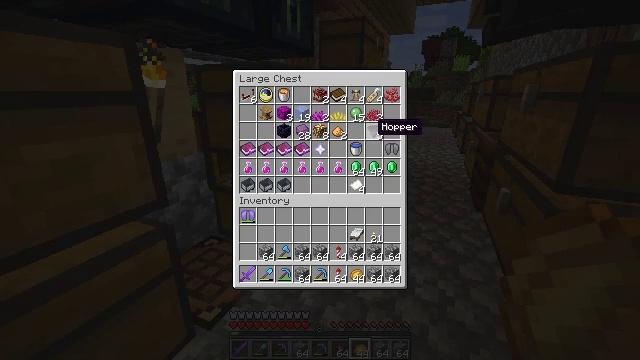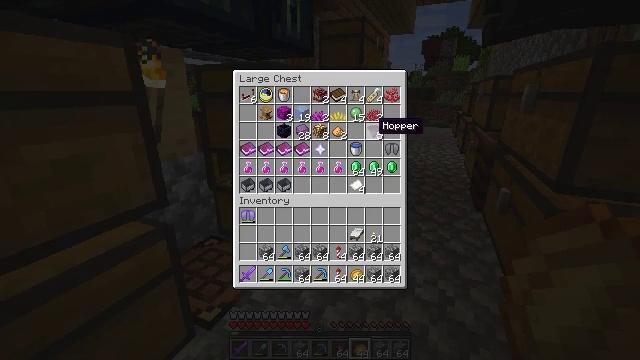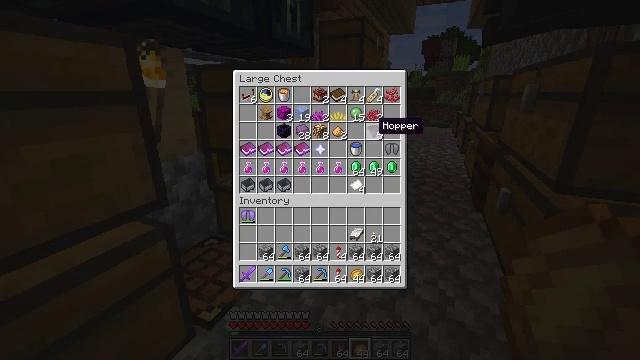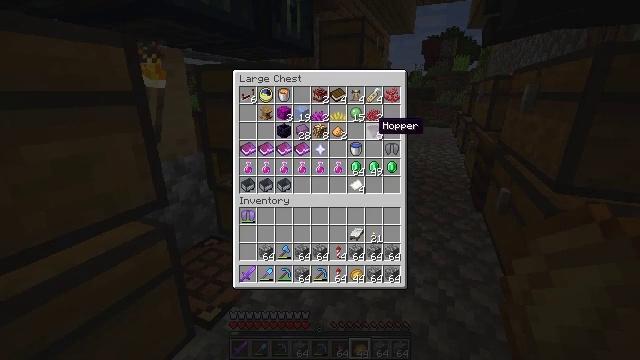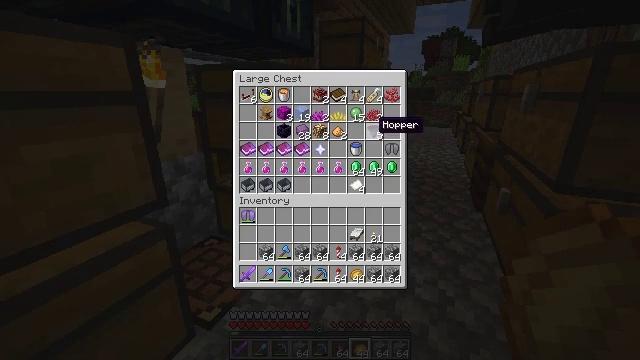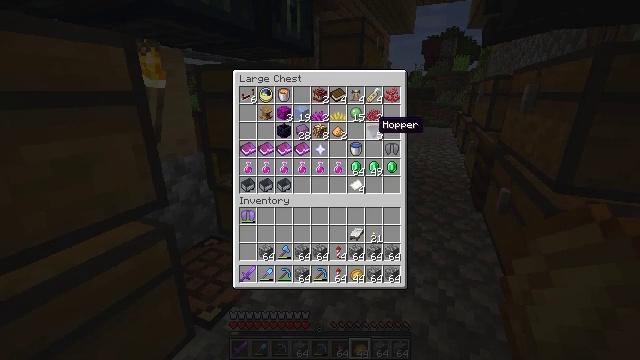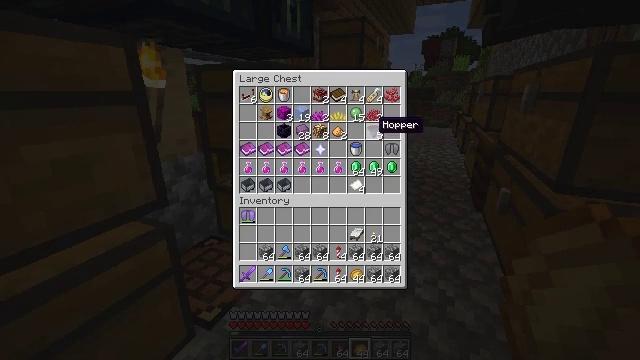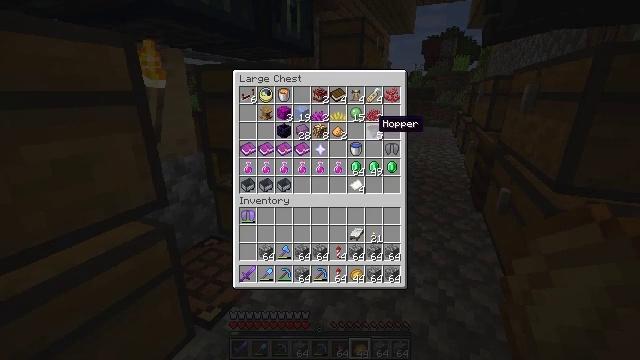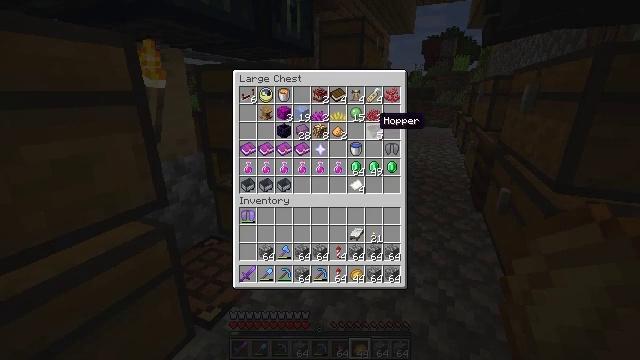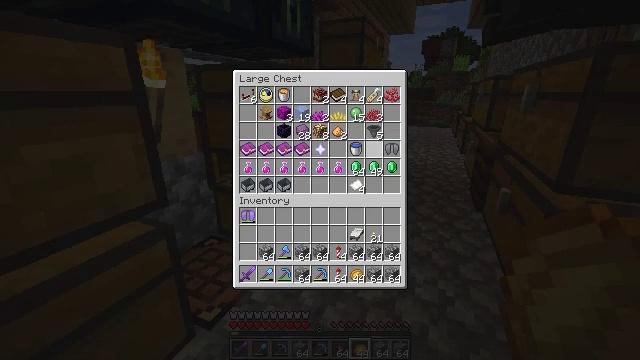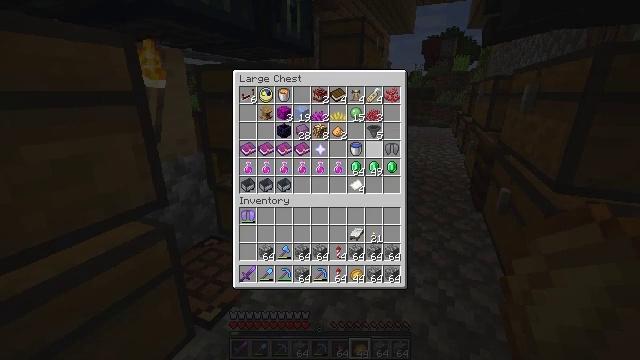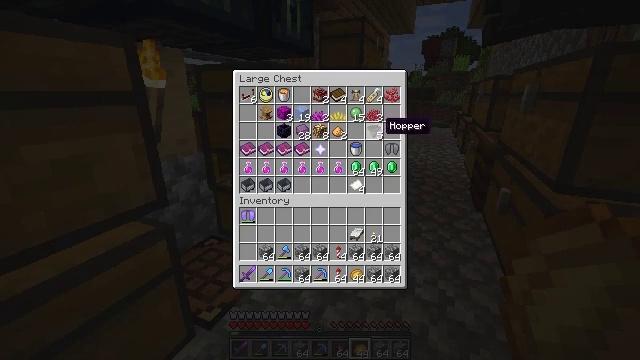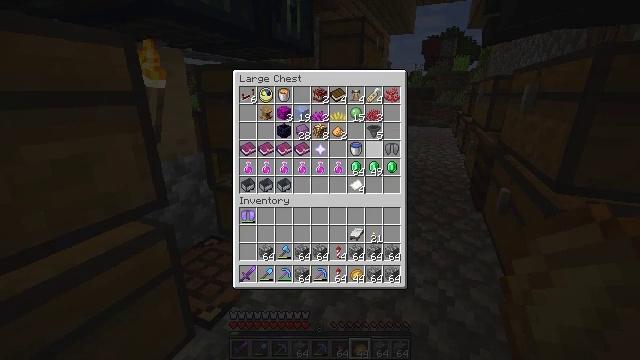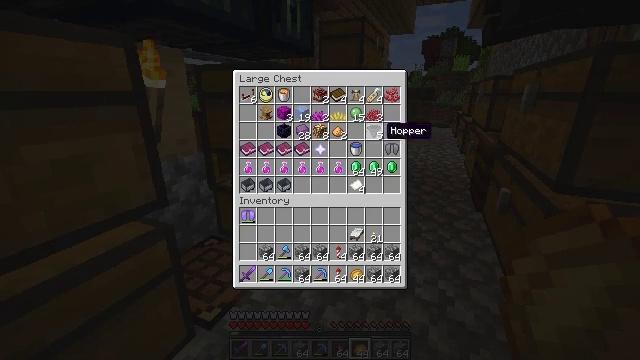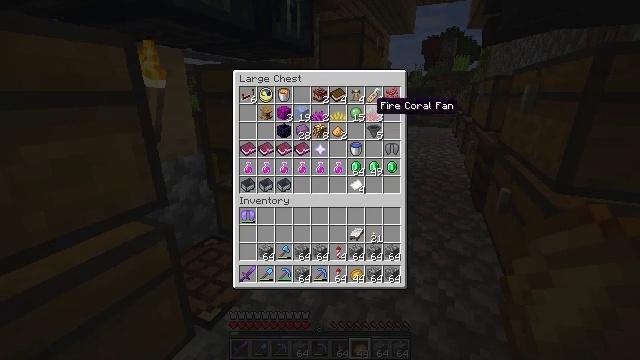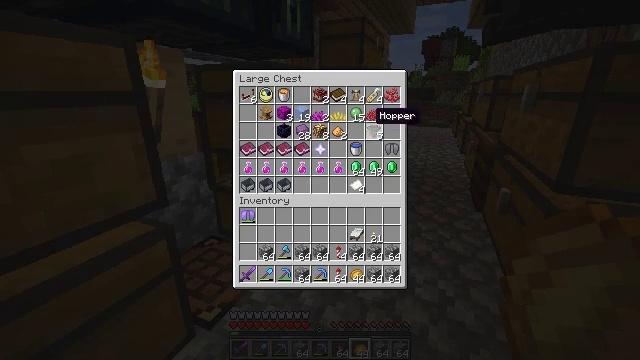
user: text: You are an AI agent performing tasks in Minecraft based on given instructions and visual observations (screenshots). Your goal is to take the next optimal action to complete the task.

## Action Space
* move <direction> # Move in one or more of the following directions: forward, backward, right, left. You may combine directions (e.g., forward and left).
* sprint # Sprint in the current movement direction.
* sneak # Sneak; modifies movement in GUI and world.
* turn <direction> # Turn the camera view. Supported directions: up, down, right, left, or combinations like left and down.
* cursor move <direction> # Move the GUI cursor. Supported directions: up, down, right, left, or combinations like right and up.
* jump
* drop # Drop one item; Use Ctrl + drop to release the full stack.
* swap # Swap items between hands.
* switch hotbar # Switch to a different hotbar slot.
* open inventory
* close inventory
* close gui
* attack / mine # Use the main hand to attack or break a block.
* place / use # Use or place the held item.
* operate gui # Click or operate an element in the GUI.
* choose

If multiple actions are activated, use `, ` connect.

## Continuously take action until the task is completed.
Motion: motion action
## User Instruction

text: Break the ender chest to move it.
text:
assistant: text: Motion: no_op
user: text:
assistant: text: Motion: no_op
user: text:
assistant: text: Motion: no_op
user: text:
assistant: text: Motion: no_op
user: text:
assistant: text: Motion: no_op
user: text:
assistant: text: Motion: no_op
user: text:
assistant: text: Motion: no_op
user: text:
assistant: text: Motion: no_op
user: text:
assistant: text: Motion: cursor move down
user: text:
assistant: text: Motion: no_op
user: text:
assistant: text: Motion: cursor move up
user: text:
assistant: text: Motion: cursor move down
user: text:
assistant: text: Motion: cursor move up
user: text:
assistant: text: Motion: cursor move left and up
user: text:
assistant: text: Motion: cursor move down
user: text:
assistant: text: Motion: cursor move up
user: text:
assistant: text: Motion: no_op
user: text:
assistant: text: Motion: no_op
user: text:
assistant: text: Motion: cursor move up
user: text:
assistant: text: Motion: cursor move down
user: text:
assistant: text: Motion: no_op
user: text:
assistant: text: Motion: cursor move right
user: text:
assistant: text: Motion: no_op
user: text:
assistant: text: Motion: cursor move left and up
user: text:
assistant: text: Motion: cursor move right and down
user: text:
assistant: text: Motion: cursor move down
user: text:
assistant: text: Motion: cursor move left and up
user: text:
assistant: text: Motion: cursor move right and down
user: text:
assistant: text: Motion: cursor move left and up
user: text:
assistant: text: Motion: cursor move right and down